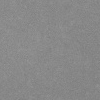
Atmospheric dust classification: dusty